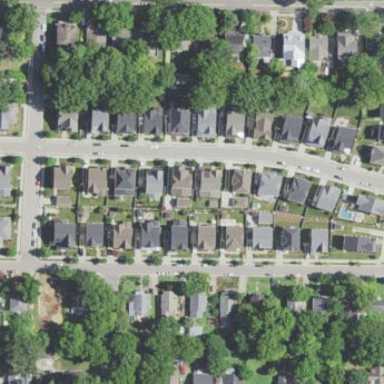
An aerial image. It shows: Residential neighbourhood.